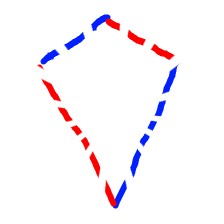
Shape: kite